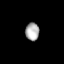
Tissue: lung
Cell type: T cells
Senescence score: 0.1805
Nuclear area (px): 237
Mean DAPI intensity: 174.747